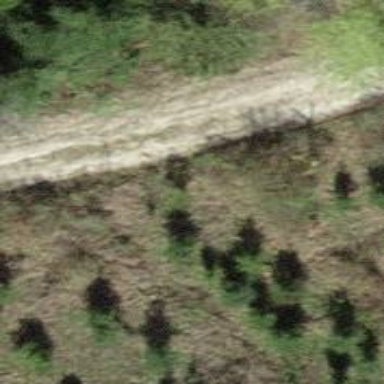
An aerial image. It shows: Unpaved track road.